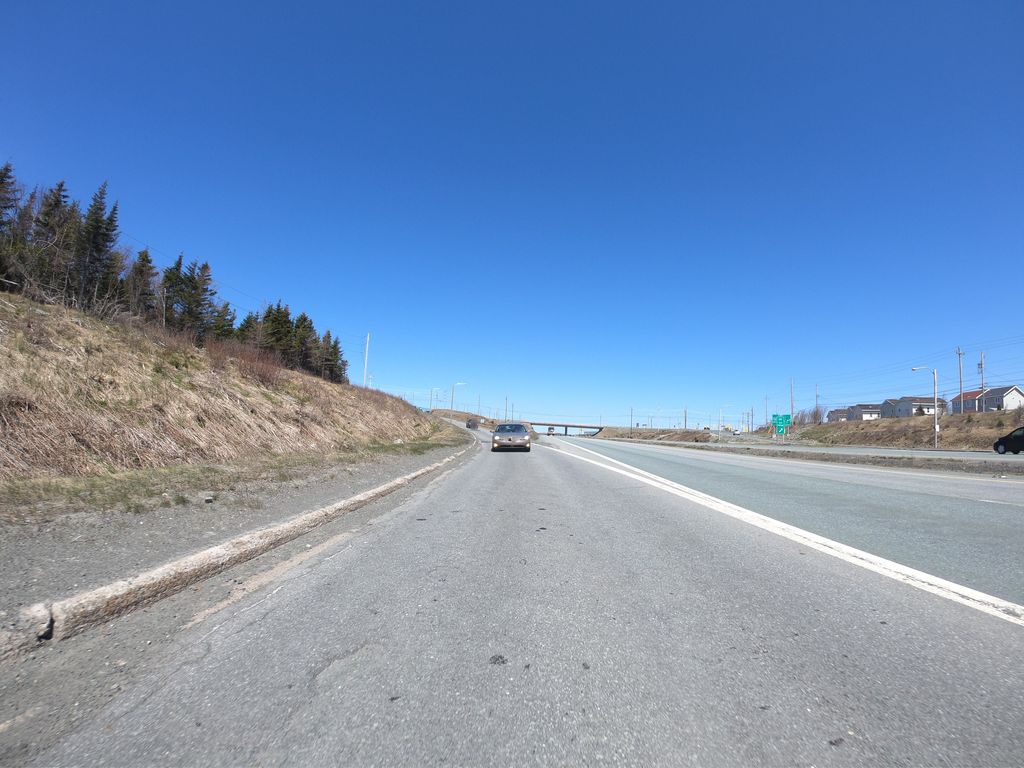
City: st_johns